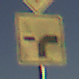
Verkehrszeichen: VerlaufVorfahrtsstrasse9
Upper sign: Vorfahrtsstrasse
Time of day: SunriseSunset
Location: Outdoor (Nature)
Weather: Clear
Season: NotSpecified
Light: Natural